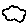
Label: cloud